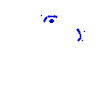
Particle: proton